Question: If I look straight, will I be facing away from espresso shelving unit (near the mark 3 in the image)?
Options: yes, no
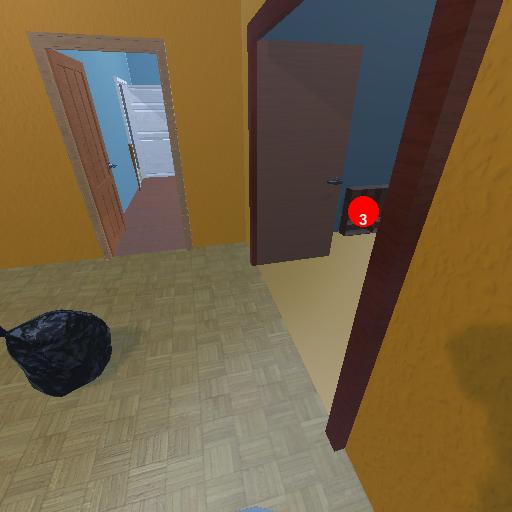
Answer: yes